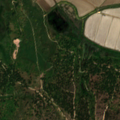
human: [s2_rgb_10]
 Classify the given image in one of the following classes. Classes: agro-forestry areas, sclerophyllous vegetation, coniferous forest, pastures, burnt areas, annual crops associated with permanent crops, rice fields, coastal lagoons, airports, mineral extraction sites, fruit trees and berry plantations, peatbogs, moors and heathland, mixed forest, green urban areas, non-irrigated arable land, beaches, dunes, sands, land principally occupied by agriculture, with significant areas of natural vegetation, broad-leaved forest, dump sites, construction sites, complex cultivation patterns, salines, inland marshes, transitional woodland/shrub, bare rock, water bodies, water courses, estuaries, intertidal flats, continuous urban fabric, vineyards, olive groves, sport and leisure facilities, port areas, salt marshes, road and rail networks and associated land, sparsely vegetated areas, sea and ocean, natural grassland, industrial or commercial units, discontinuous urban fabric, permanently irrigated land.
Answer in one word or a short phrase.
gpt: rice fields, pastures, agro-forestry areas, broad-leaved forest, coniferous forest, transitional woodland/shrub